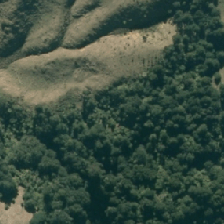
Land cover: indigenous_forest